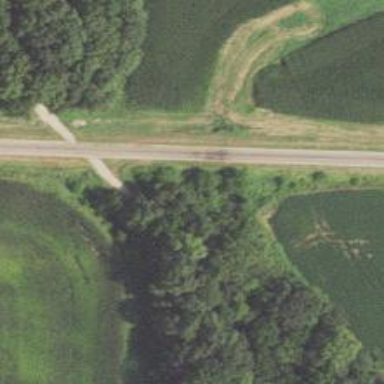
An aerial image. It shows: Culvert tunnel.